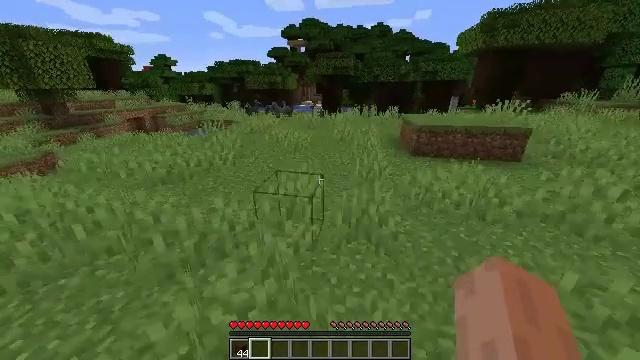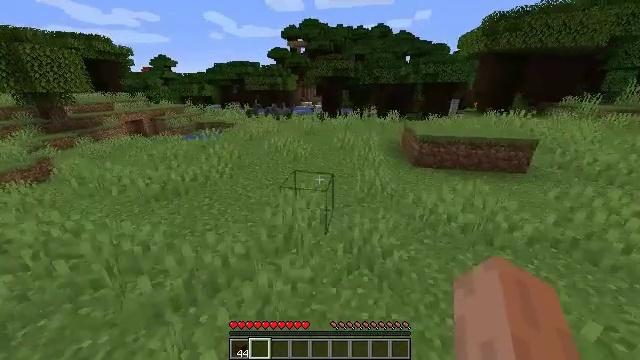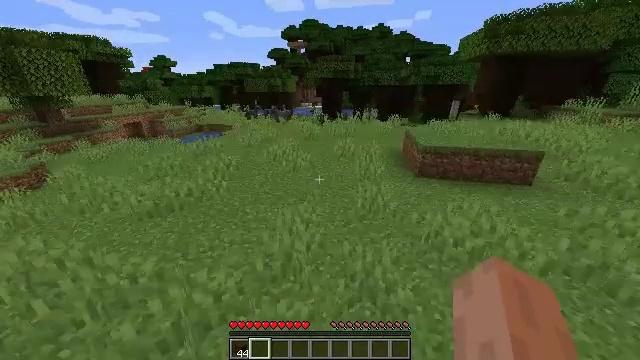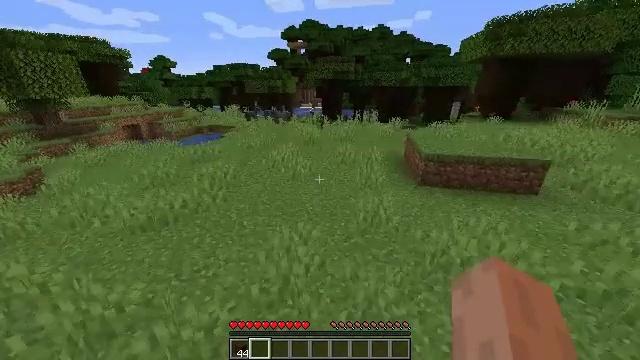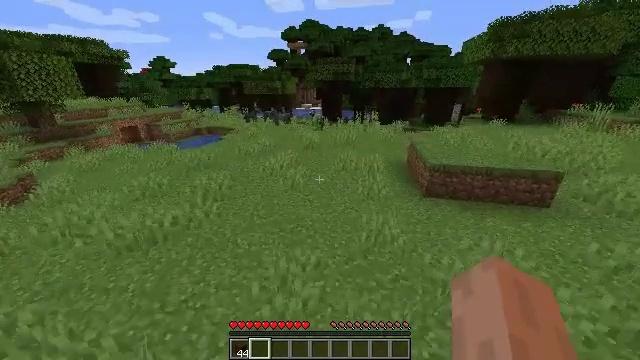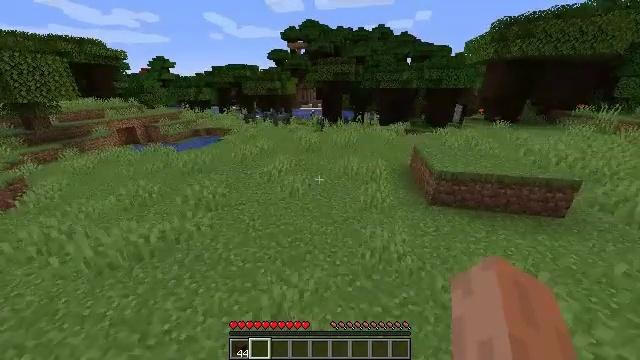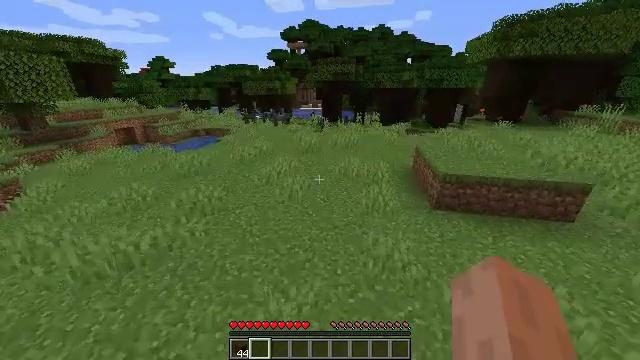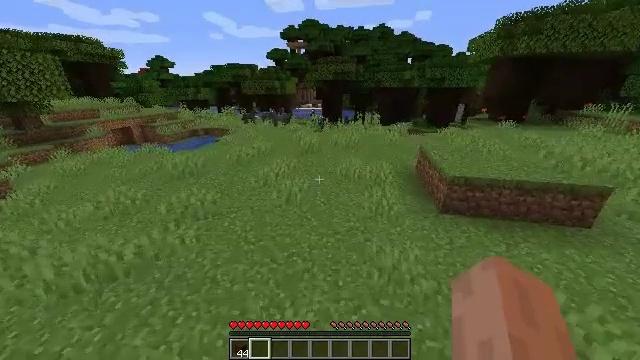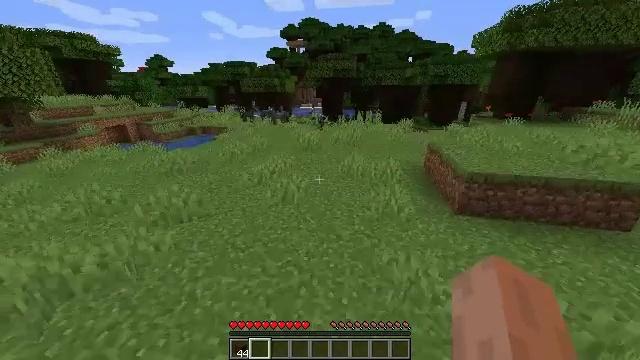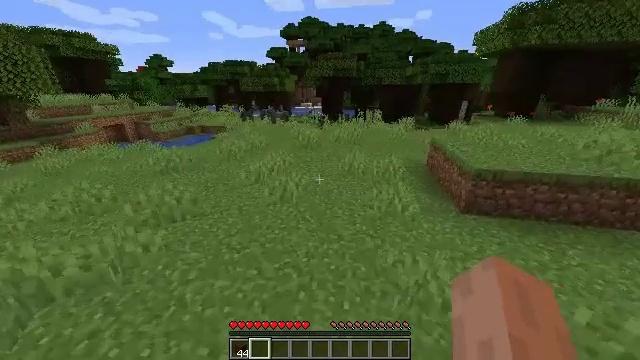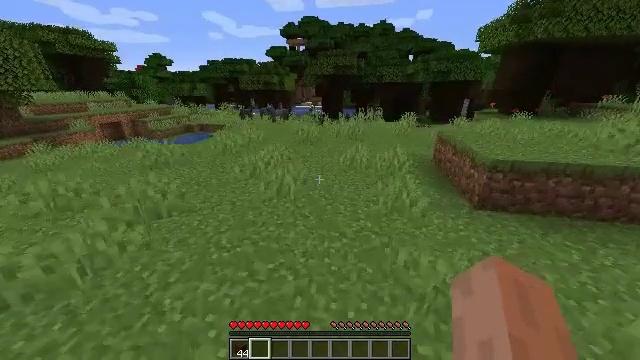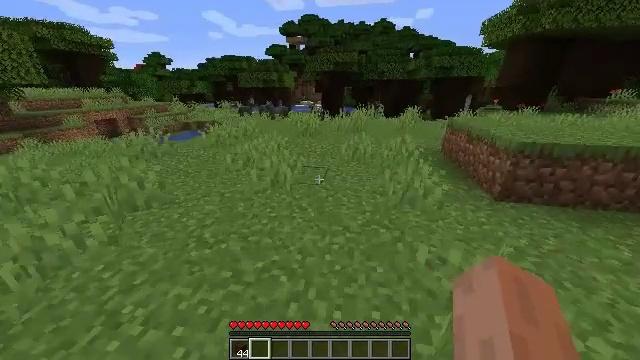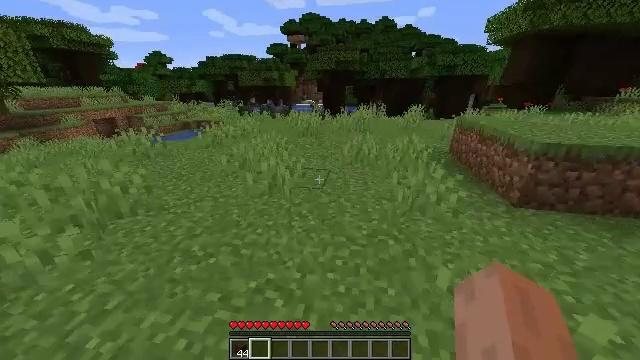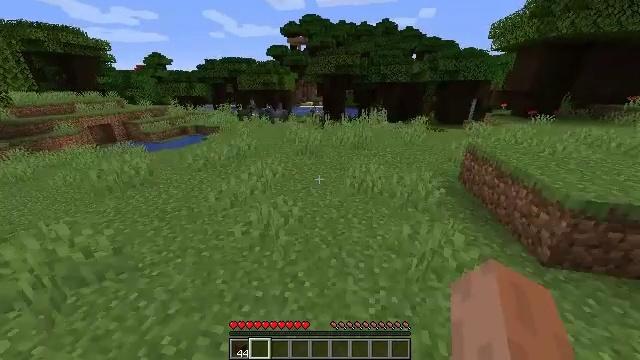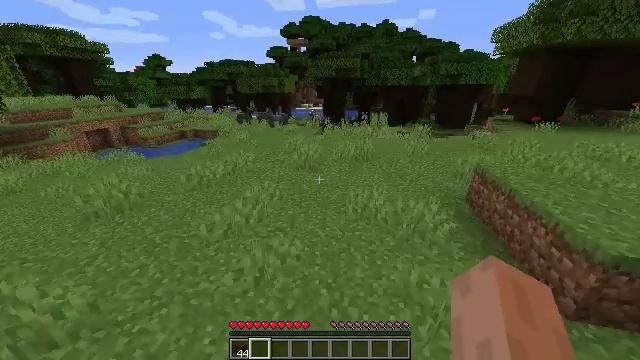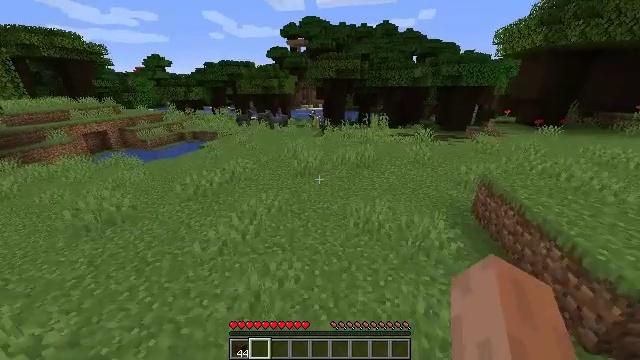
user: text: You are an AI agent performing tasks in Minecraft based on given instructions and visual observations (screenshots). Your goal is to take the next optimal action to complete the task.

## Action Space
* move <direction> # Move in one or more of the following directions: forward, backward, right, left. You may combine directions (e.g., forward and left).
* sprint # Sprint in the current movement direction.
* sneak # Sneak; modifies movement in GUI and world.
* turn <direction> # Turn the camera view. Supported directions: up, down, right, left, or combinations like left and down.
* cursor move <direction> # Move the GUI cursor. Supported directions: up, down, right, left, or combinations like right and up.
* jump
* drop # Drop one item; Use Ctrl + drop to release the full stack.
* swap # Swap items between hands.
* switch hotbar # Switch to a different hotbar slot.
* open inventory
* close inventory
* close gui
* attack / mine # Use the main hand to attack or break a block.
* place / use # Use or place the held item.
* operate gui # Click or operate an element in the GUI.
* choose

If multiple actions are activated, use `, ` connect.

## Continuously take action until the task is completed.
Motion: motion action
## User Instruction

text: Harvest the peony for decoration.
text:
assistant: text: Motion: move forward, jump
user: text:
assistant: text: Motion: move forward, jump
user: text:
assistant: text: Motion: move forward, jump
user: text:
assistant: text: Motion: move forward, jump
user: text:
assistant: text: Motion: move forward, jump
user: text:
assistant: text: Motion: move forward, jump
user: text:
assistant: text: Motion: move forward, jump
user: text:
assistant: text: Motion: move forward, jump
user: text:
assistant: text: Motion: move forward, jump
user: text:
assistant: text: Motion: move forward, jump
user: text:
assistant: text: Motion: move forward, jump
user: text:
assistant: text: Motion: move forward, jump
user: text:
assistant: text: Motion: move forward, jump
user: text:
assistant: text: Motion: move forward, jump
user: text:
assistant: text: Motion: move forward, jump
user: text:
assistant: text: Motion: move forward, jump
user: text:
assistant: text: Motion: move forward, jump
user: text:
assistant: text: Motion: move forward, jump
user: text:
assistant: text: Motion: move forward, jump
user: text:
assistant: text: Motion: move forward, jump
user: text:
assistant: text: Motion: move forward, jump
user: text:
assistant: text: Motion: move forward, jump
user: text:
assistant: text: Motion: move forward and move right, jump
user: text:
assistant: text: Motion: move forward and move right, jump
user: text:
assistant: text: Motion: move forward and move right, jump
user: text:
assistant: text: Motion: move forward and move right, jump
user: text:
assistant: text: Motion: move forward and move right, jump
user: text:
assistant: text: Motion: move forward, jump
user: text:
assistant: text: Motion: move forward, jump
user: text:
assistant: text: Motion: move forward, jump